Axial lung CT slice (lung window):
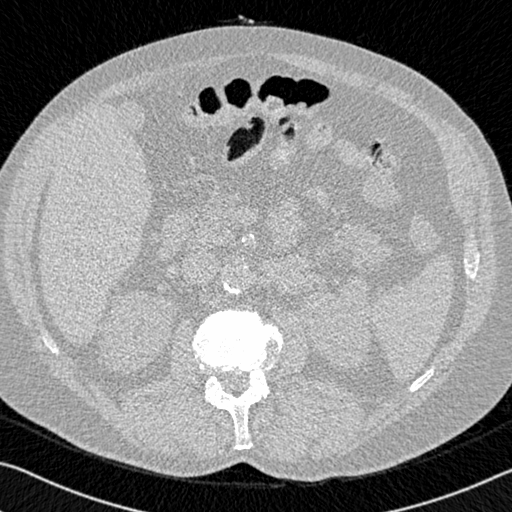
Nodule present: no